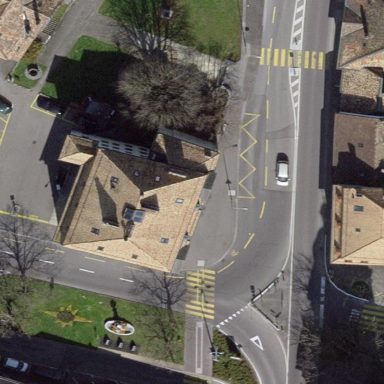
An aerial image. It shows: Public building with mansard roof made of roof tiles.